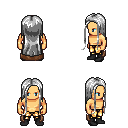
a pixel art fantasy rpg character, male body template, human, tanned skin, brown cape, gold greaves, white extra-long hairstyle, black shoes, four views (front, back, left, right), 2x2 character sprite sheet, small pixel art, hard edges, no anti-aliasing